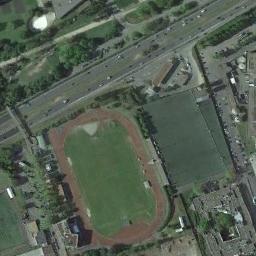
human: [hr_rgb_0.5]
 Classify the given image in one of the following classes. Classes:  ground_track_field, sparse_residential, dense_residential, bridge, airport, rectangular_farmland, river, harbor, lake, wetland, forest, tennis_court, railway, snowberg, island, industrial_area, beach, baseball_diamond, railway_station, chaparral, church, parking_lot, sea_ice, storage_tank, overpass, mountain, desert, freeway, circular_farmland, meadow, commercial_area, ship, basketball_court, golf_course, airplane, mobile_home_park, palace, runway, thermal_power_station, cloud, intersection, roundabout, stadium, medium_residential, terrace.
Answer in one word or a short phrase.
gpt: ground_track_field